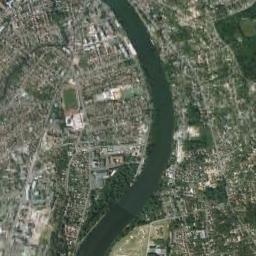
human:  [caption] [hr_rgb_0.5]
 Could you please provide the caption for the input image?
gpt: The dark green river goes through the residential area .

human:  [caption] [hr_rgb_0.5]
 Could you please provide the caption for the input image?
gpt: The river goes through houses and trees .

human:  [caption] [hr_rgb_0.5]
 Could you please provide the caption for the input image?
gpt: A curved green river runs through the bustling city .

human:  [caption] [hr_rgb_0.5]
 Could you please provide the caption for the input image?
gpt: There are many trees and buildings around the river .

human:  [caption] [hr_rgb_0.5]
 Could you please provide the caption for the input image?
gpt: There are many buildings and roads around the river .